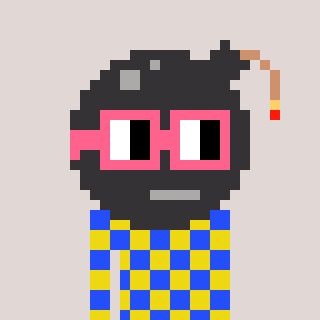
a pixel art character with square pink glasses, a bomb-shaped head and a yellow-colored body on a warm background